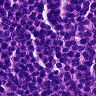
Metastatic tissue present: no